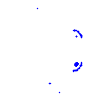
Particle: pion